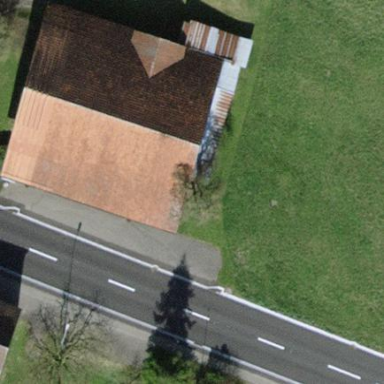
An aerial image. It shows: Gabled roof on farm auxiliary building.